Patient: sex M, age 48
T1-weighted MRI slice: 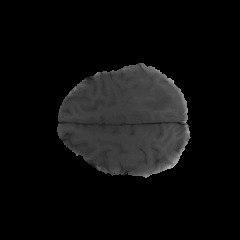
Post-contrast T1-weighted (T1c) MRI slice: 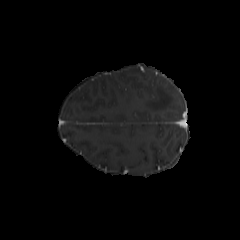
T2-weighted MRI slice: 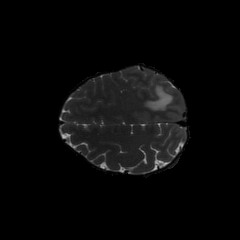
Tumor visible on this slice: yes
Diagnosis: Glioblastoma, IDH-wildtype
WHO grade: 4